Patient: sex M, age 60
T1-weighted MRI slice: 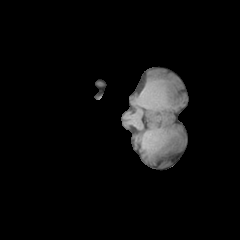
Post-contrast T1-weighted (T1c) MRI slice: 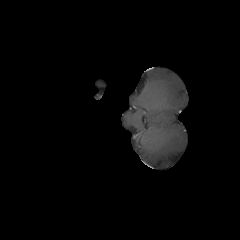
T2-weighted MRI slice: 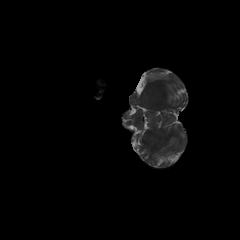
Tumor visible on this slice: no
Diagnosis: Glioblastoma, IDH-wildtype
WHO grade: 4